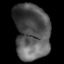
Tissue: lung
Cell type: Others
Senescence score: 0.2033
Nuclear area (px): 1931
Mean DAPI intensity: 85.409